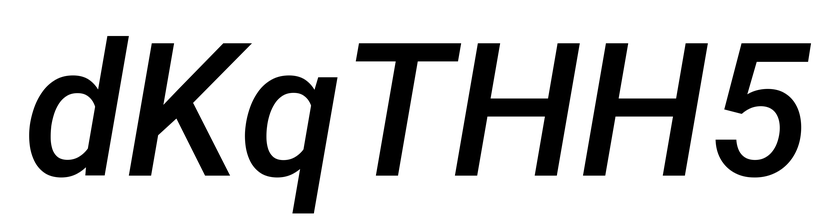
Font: Roboto-Italic_Medium_Italic